Fundus camera: zeiss
Shooting center: fovea
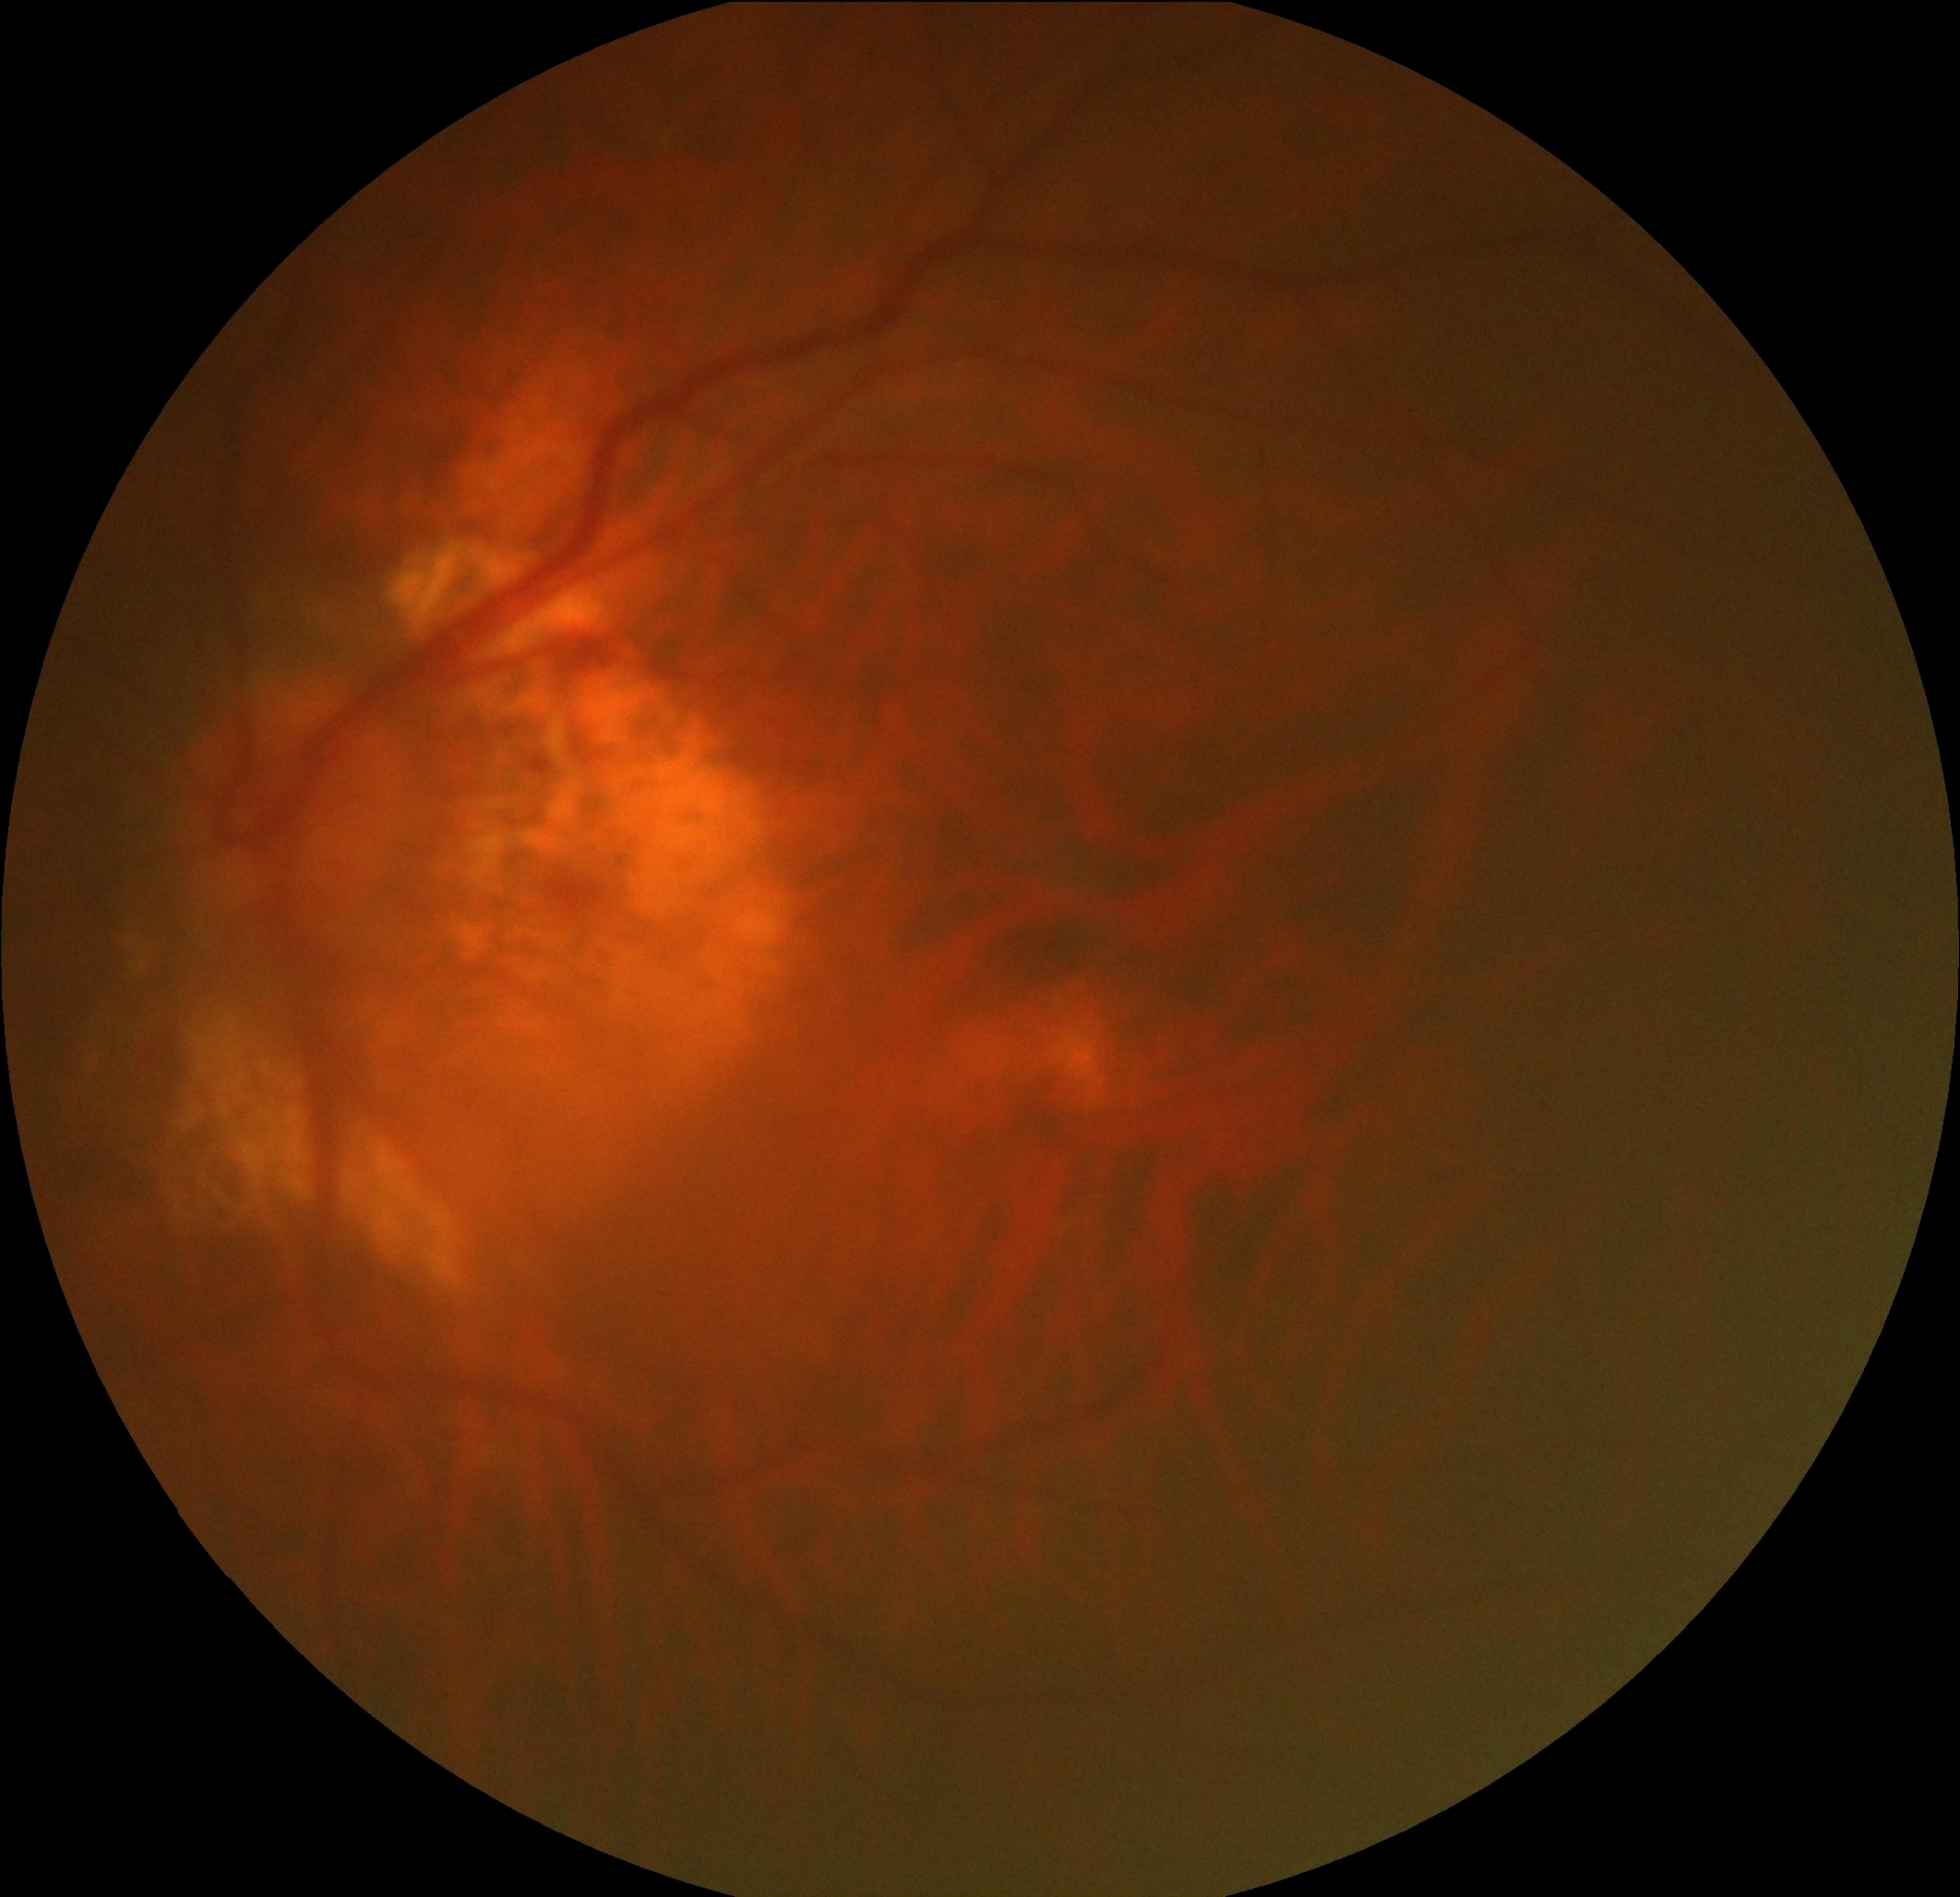
Pathologic myopia: yes
Patchy retinal atrophy: present
Retinal detachment: absent